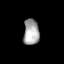
Tissue: lung
Cell type: Epithelial cells
Senescence score: 0.1901
Nuclear area (px): 397
Mean DAPI intensity: 166.819